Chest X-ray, AP view. Patient: 54 years old, sex M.
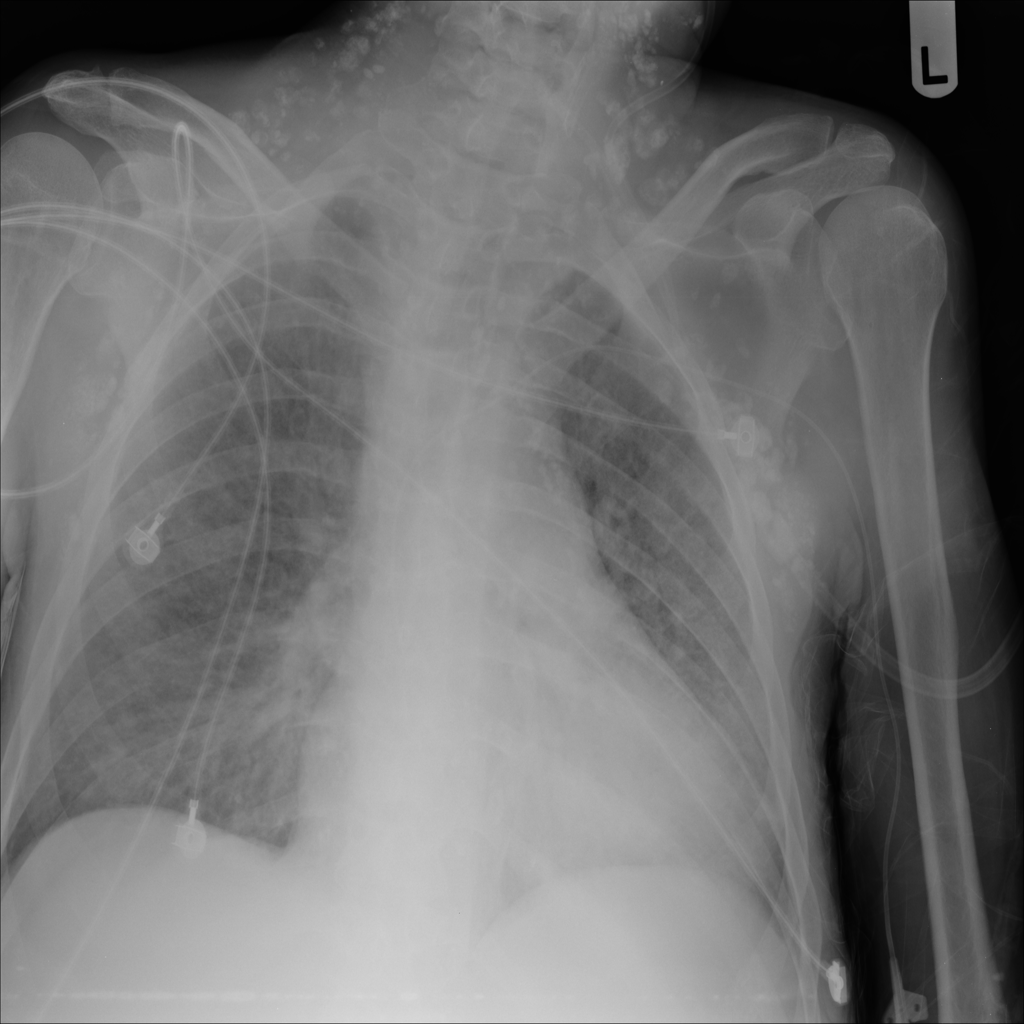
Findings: No Finding